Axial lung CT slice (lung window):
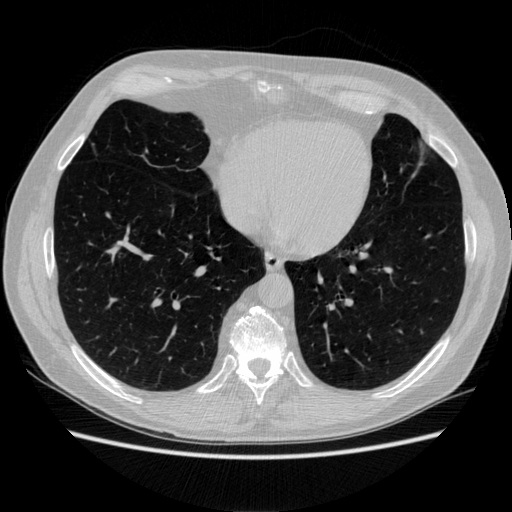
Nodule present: no